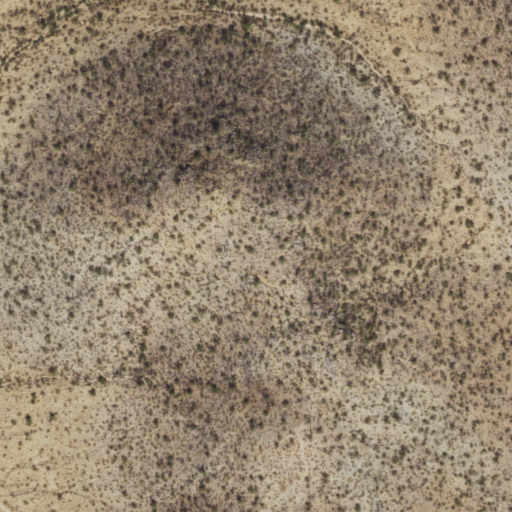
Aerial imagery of mountain in Arizona named Rocky Point containing only shrub